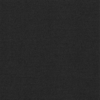
Label: dusty